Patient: sex M, age 64
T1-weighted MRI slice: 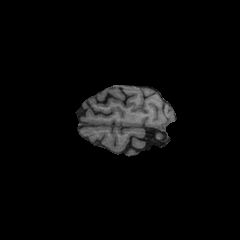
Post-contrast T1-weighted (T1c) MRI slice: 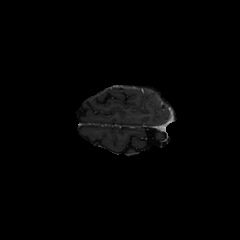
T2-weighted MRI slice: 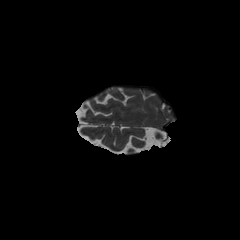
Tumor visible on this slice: no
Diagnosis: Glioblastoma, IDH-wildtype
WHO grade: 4